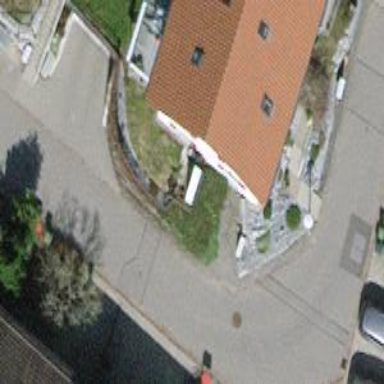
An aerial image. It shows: Building with tile roof.